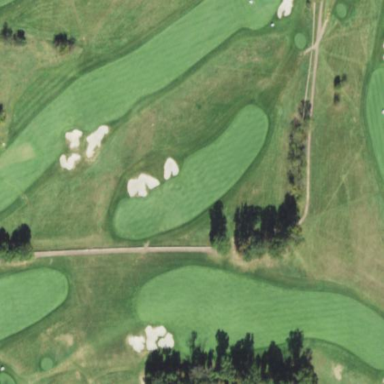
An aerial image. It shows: Rough area on grassy golf course.